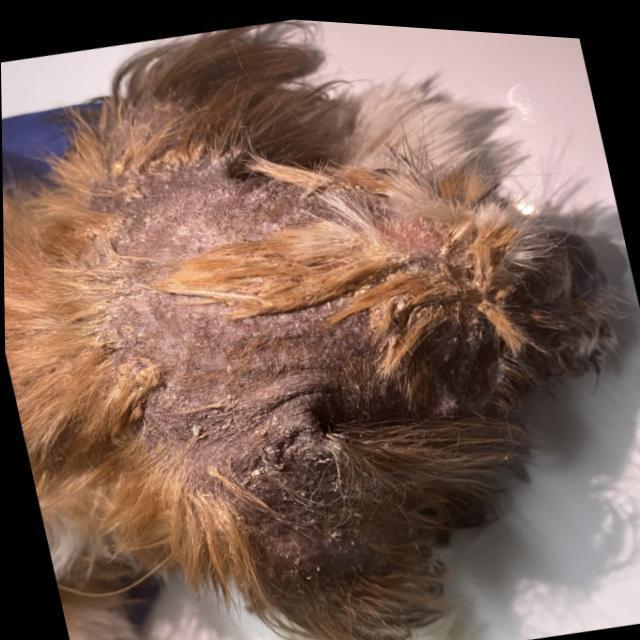
Canine demodicosis (Demodex mange) — caused by Demodex canis mites. Presents with alopecia, follicular papules, pustules, and comedones. Often localized on face and forelimbs.